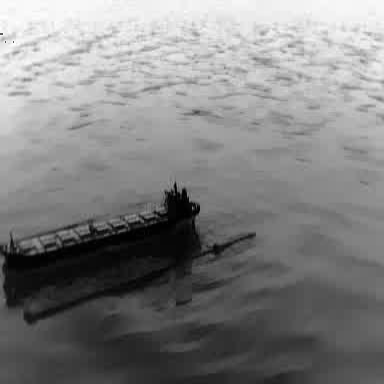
There is a liner in the infrared image.